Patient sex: M
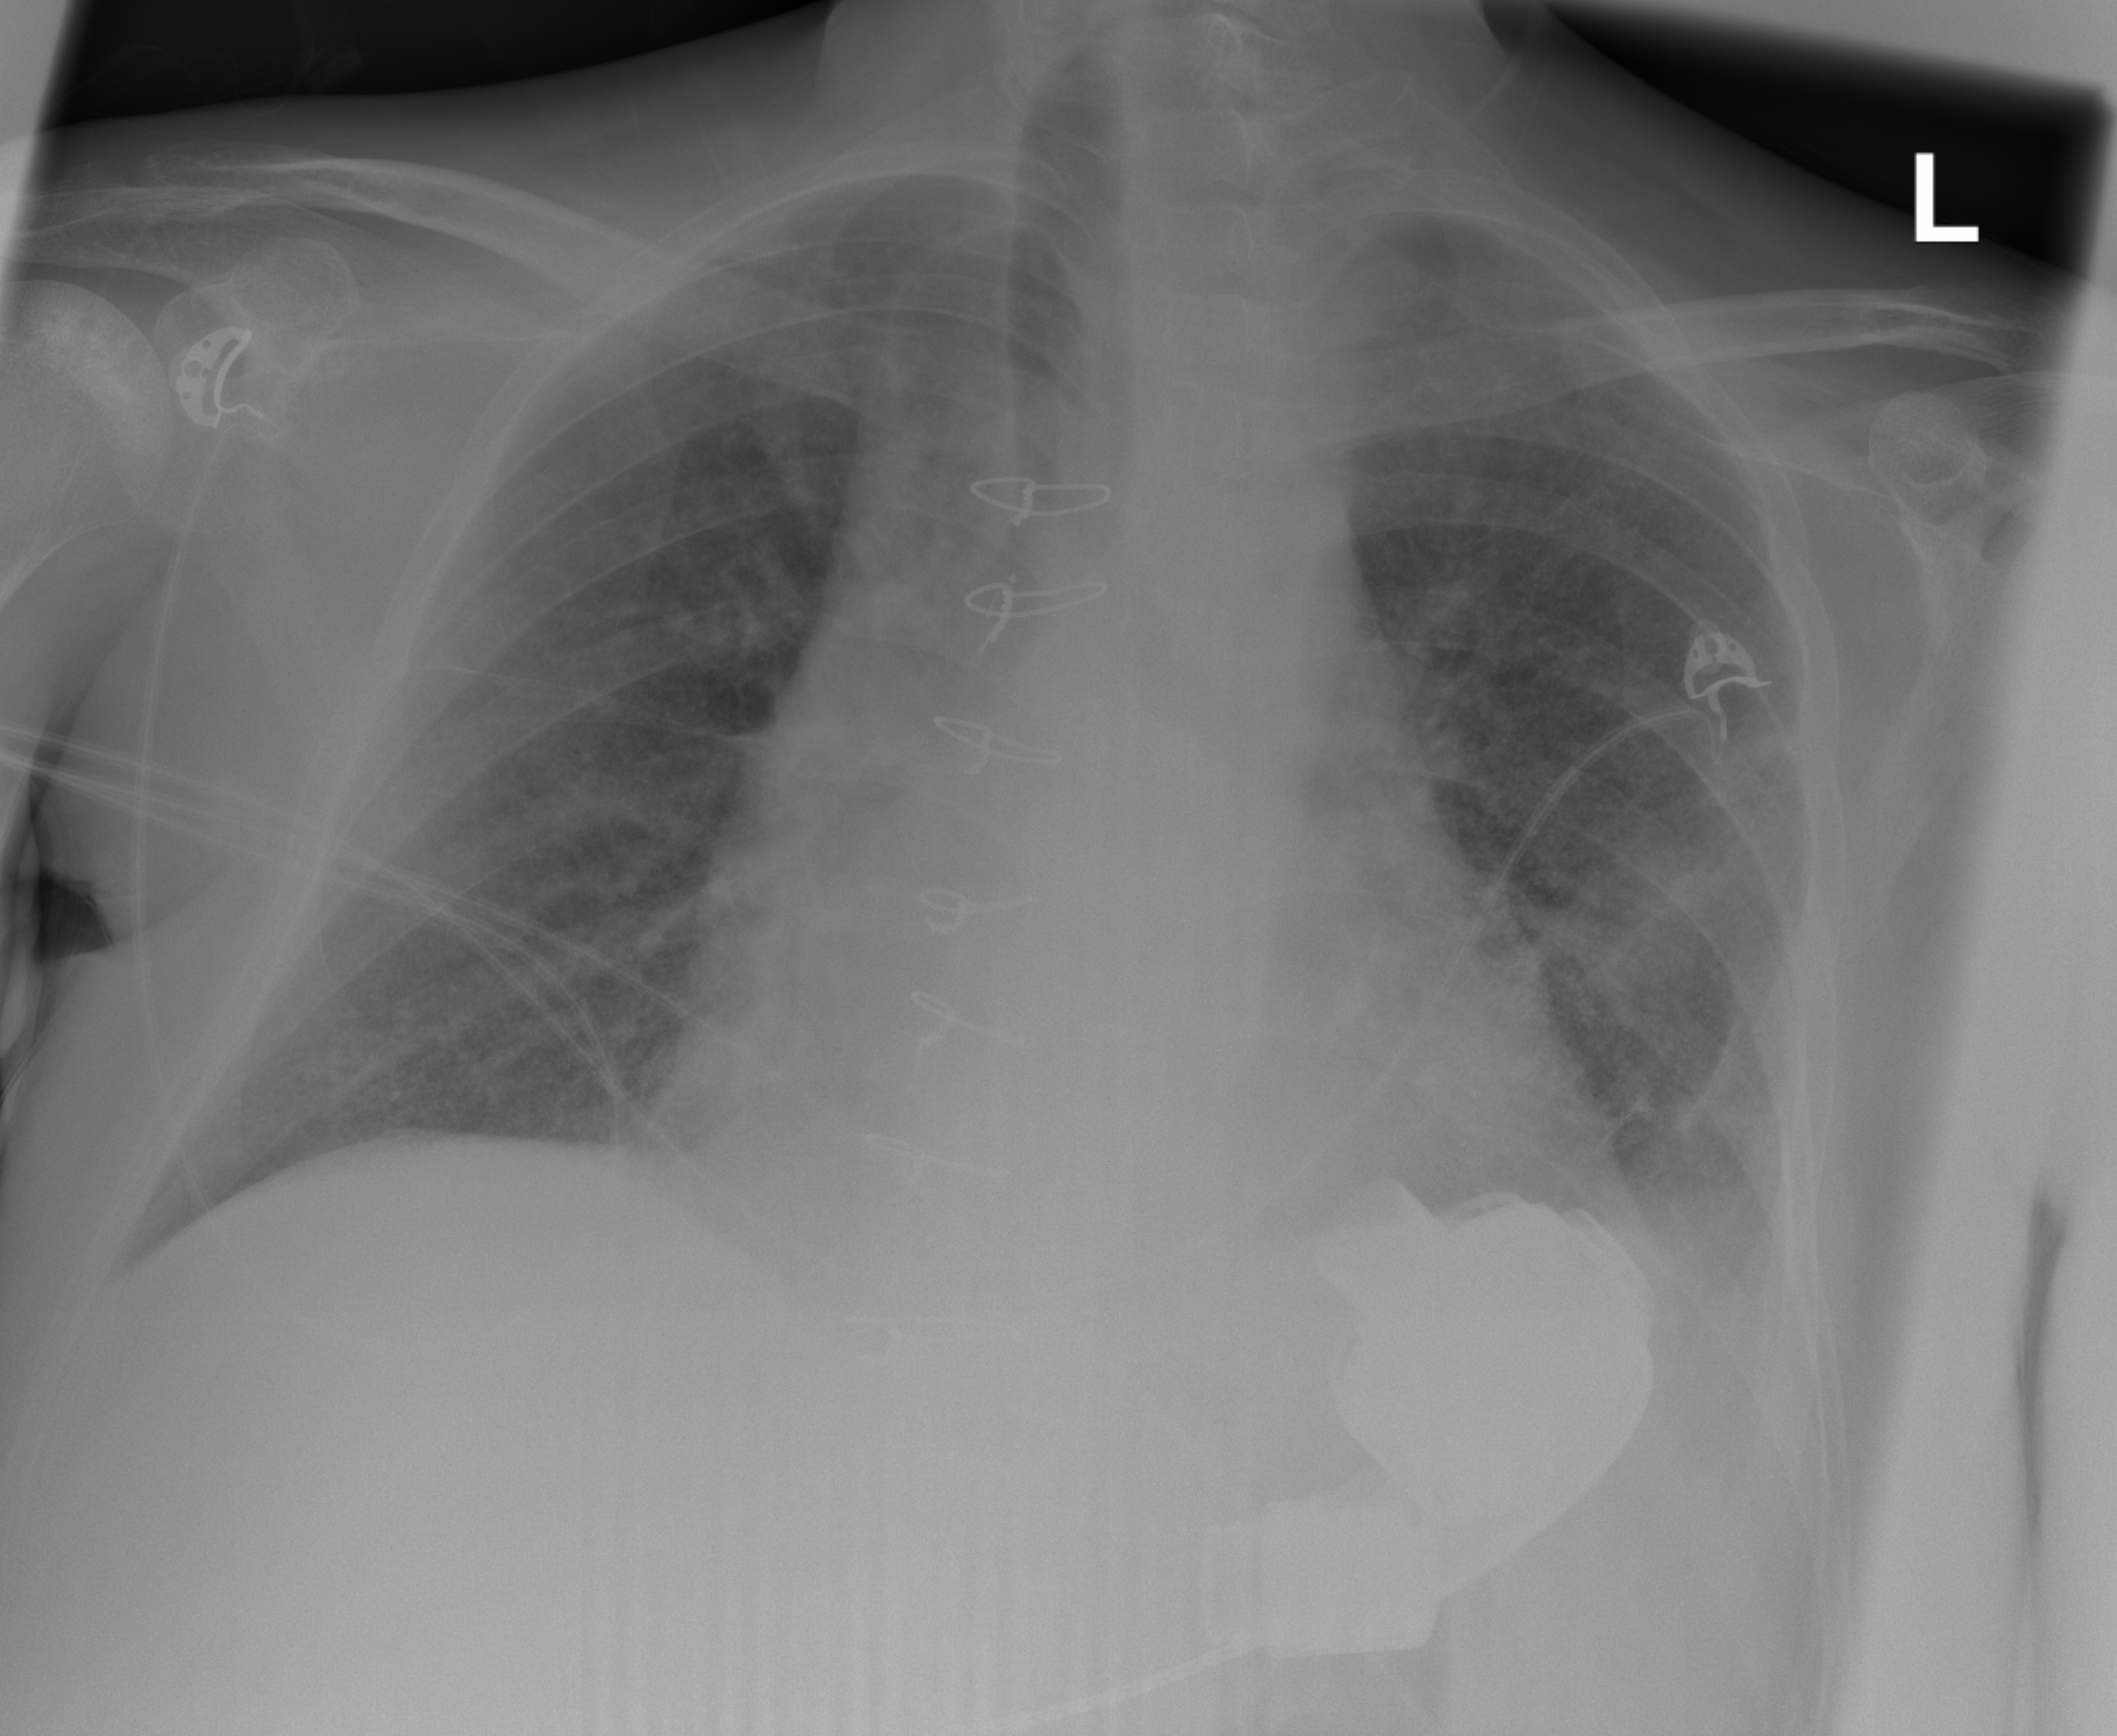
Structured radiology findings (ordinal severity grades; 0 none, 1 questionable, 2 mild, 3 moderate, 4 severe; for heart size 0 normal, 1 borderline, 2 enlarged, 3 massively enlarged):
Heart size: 2
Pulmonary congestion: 2
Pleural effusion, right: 0
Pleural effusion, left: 2
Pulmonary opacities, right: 0
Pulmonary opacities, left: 1
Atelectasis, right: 0
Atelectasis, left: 2